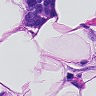
Metastatic tissue present: yes